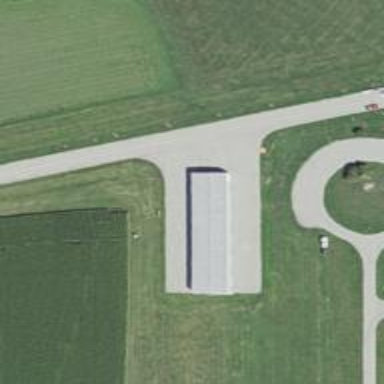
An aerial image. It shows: Image of taxiway at airport.